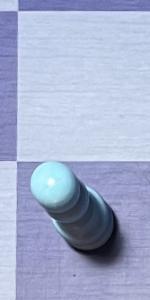
Label: Pawn_White